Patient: sex M, age 58
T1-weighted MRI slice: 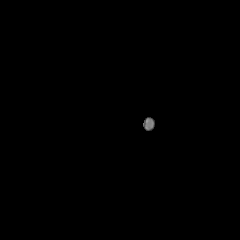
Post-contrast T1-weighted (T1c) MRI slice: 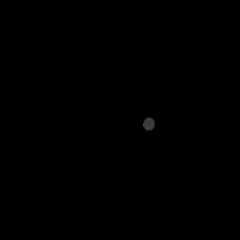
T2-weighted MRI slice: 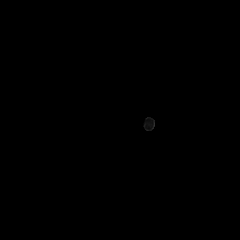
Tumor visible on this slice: no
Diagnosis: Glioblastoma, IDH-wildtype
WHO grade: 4